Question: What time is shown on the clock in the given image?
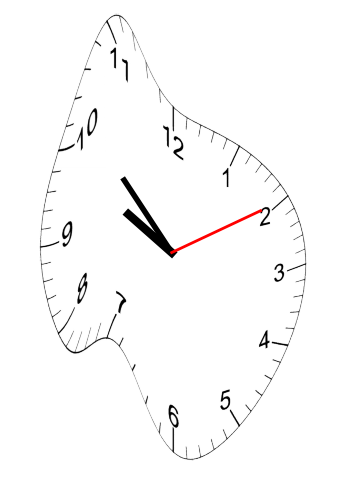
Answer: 09:52:10